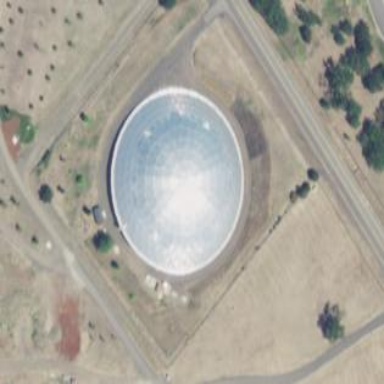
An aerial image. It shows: Covered reservoir building.